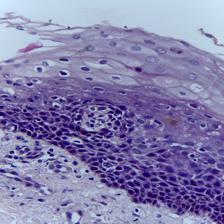
Diagnosis: OSCC